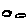
Label: cloud